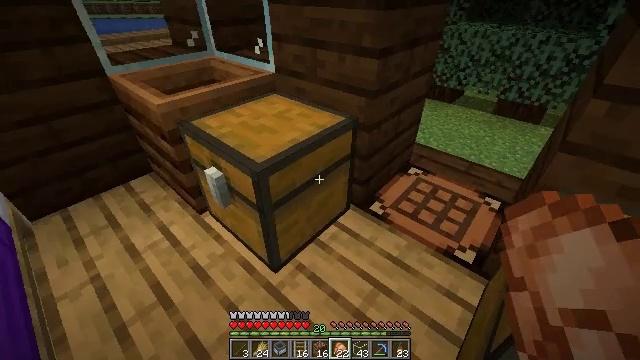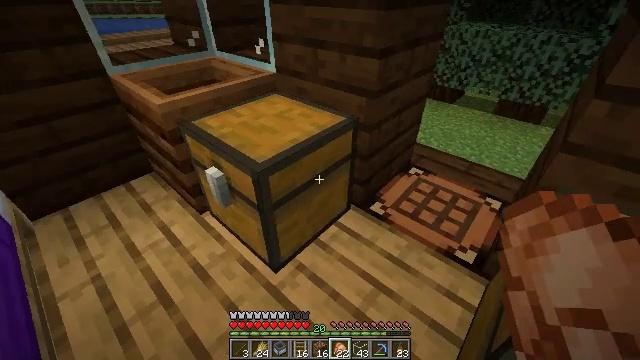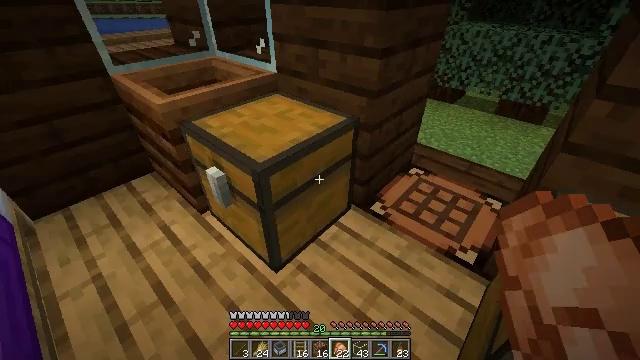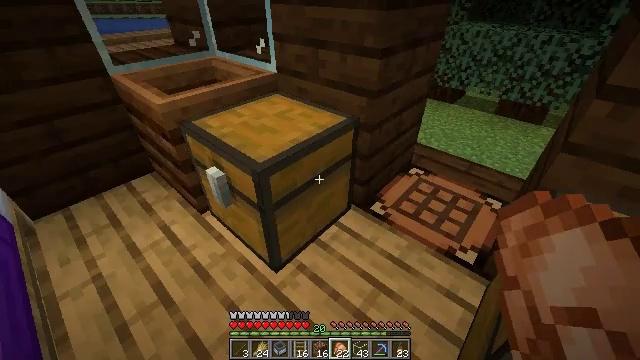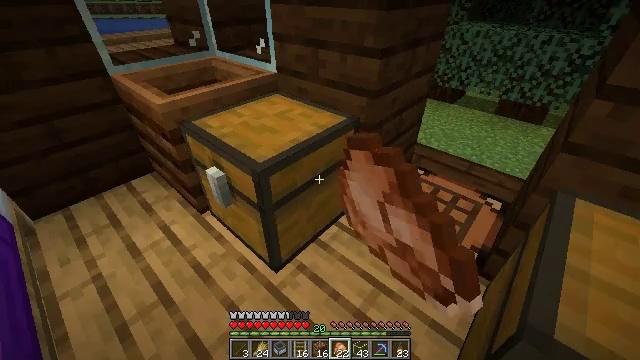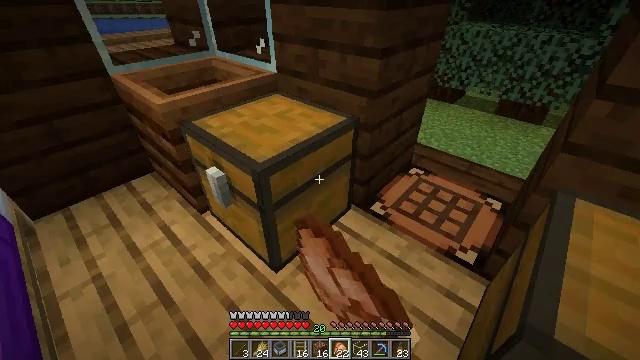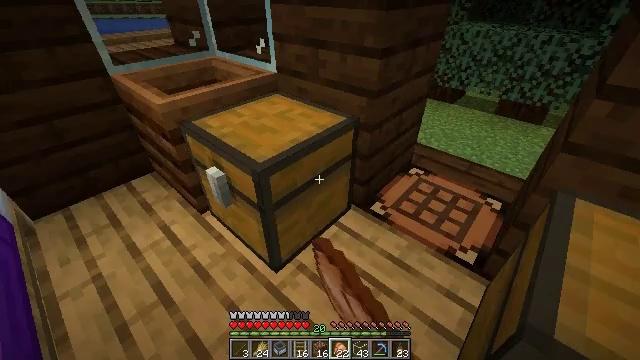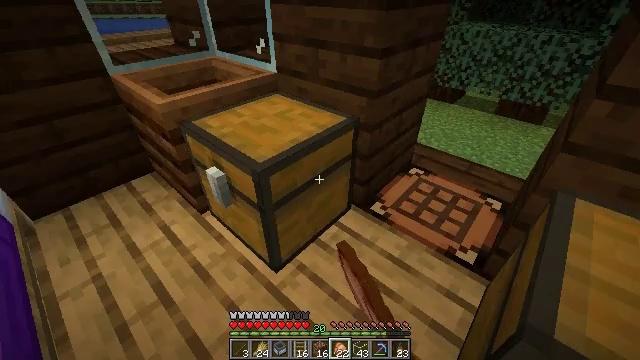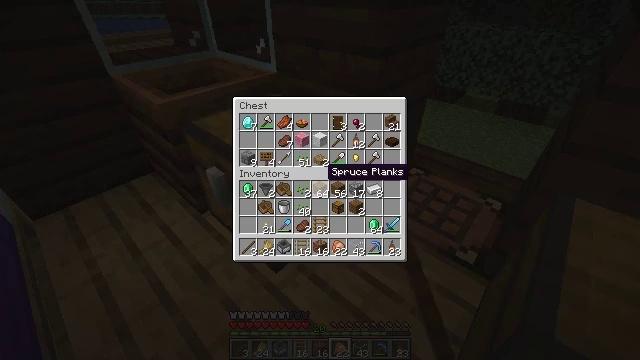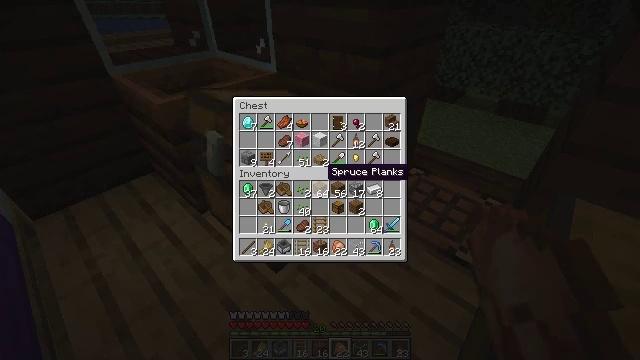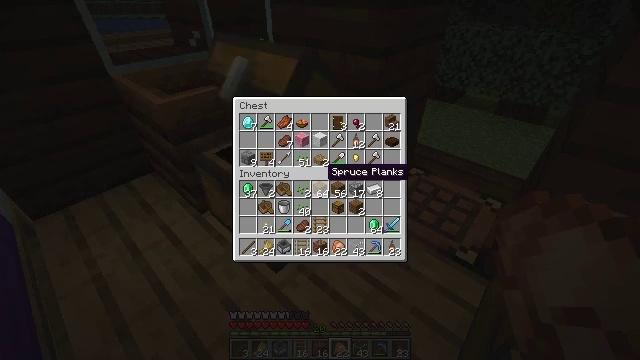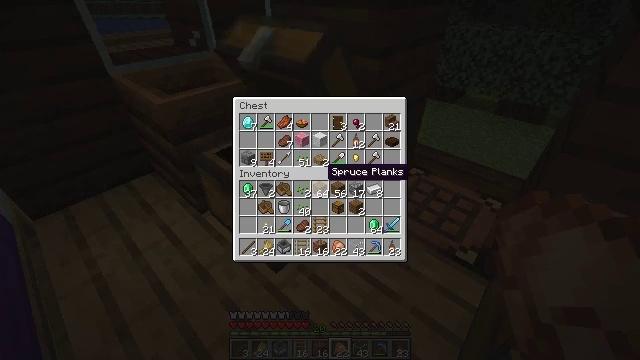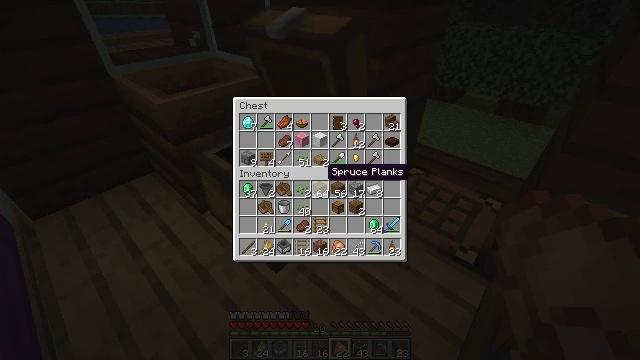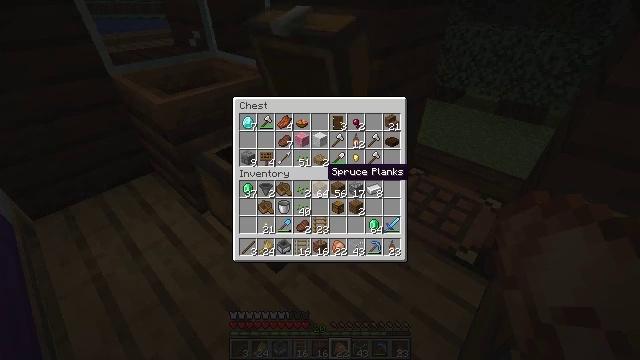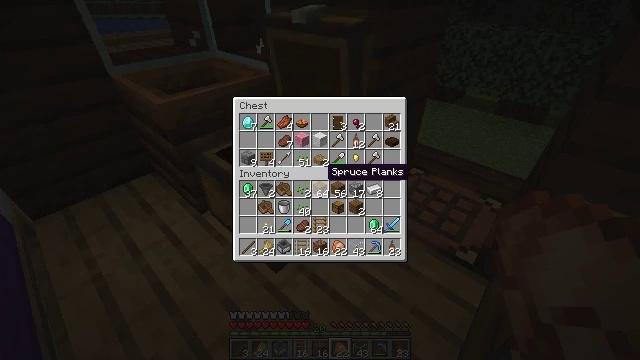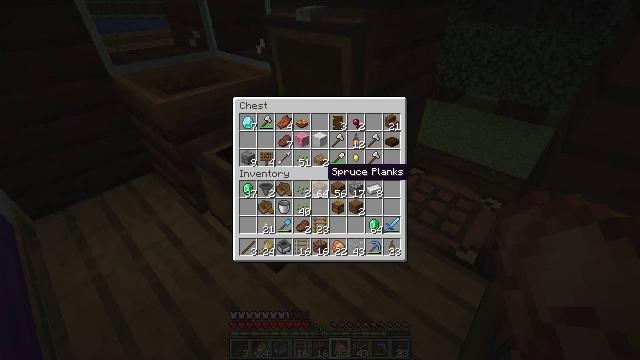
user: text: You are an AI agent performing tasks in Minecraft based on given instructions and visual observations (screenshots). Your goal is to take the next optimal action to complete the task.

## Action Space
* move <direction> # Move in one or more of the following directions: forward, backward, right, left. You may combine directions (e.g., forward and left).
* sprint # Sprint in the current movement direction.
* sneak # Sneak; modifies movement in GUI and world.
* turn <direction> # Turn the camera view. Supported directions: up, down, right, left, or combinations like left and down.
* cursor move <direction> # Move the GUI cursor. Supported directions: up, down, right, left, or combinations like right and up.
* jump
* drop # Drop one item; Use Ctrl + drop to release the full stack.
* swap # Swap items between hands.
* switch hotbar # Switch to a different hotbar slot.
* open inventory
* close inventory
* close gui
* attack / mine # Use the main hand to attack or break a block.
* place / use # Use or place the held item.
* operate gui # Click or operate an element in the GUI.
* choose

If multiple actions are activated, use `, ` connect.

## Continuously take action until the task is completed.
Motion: motion action
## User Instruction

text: Obtain an observer through the crafting table.
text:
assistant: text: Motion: no_op
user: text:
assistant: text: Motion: no_op
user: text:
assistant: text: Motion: use / place
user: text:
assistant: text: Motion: use / place
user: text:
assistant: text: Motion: use / place
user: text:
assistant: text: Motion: use / place
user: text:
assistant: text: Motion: no_op
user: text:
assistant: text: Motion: open gui
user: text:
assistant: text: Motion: no_op
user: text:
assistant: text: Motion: no_op
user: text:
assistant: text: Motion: no_op
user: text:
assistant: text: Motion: no_op
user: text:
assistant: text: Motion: no_op
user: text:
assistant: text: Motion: no_op
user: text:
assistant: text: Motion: no_op
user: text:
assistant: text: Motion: no_op
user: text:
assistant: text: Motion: no_op
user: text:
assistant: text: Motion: no_op
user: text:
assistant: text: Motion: no_op
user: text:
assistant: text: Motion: no_op
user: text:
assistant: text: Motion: no_op
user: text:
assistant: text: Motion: no_op
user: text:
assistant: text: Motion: no_op
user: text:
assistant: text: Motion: no_op
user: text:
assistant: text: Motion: close gui
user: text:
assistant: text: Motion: turn right and down
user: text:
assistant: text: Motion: turn right and down
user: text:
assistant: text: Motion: turn right
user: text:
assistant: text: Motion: turn right
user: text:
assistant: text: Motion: turn right